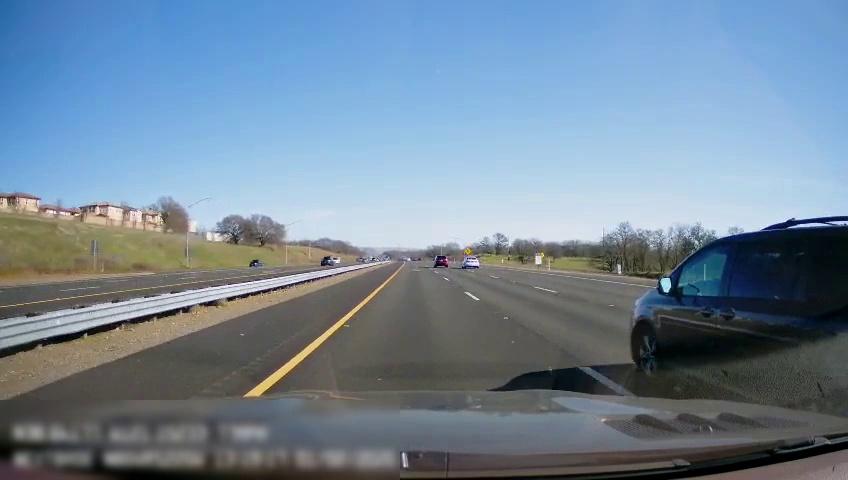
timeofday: Day
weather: Sunny
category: Drivable Space
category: Drivable Space
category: Vehicles | Car
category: Vehicles | SUV
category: Vehicles | SUV
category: Vehicles | Car
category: Vehicles | Car
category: Lanes | Opposite Lane
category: Lanes | Opposite Lane
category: Lanes | Current Lane
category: Lanes | Current Lane
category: Lanes | Alternate Lane
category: Lanes | Alternate Lane